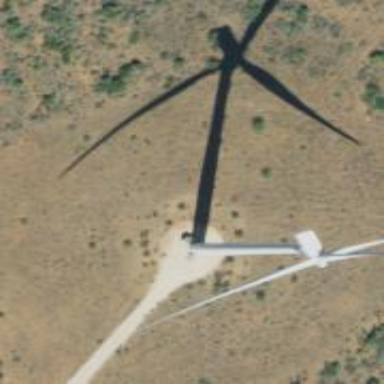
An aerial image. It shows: Wind generator using wind turbines of horizontal axis.